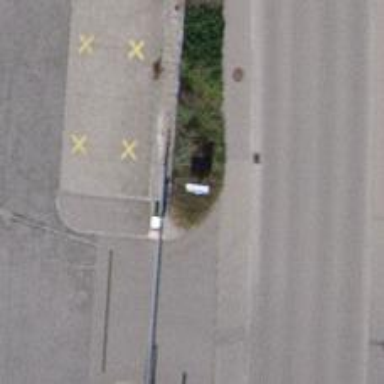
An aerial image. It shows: Gate.